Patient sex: M
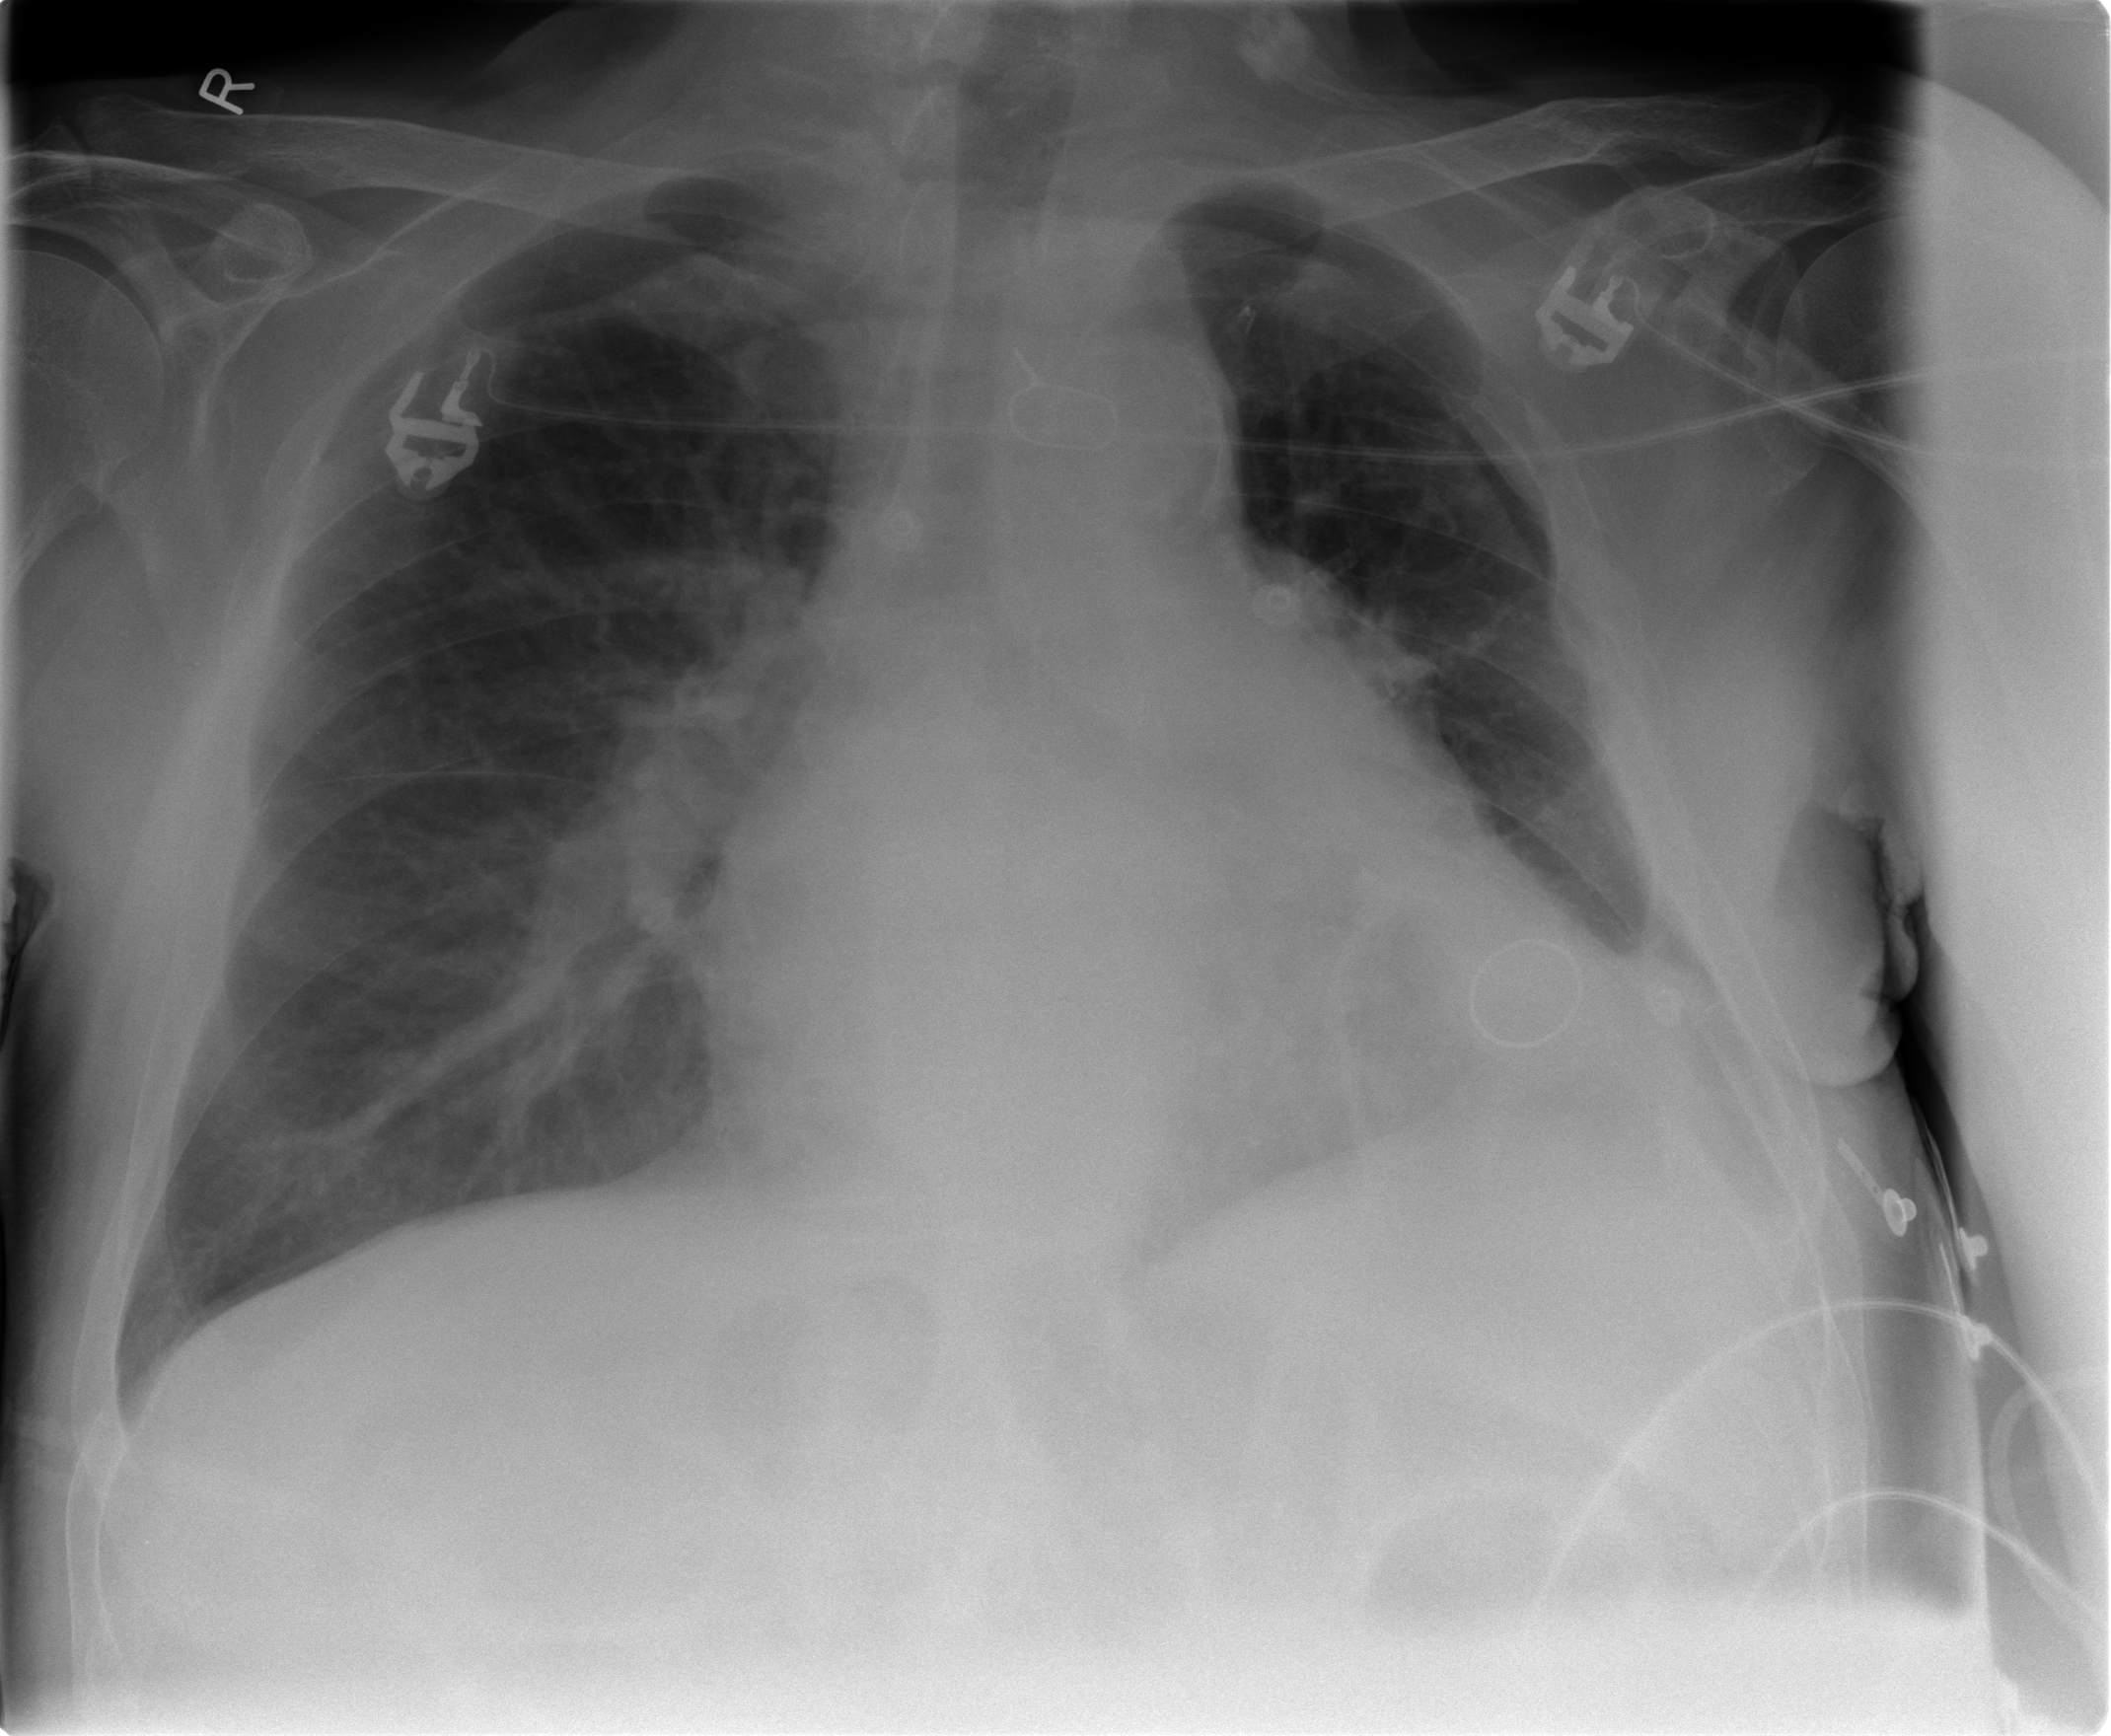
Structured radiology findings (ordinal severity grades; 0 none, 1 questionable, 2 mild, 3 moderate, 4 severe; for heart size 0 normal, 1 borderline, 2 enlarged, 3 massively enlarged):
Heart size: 2
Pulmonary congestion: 2
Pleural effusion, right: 0
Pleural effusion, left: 2
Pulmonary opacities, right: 1
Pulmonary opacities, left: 0
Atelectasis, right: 1
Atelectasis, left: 2